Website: home-depot
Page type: payment
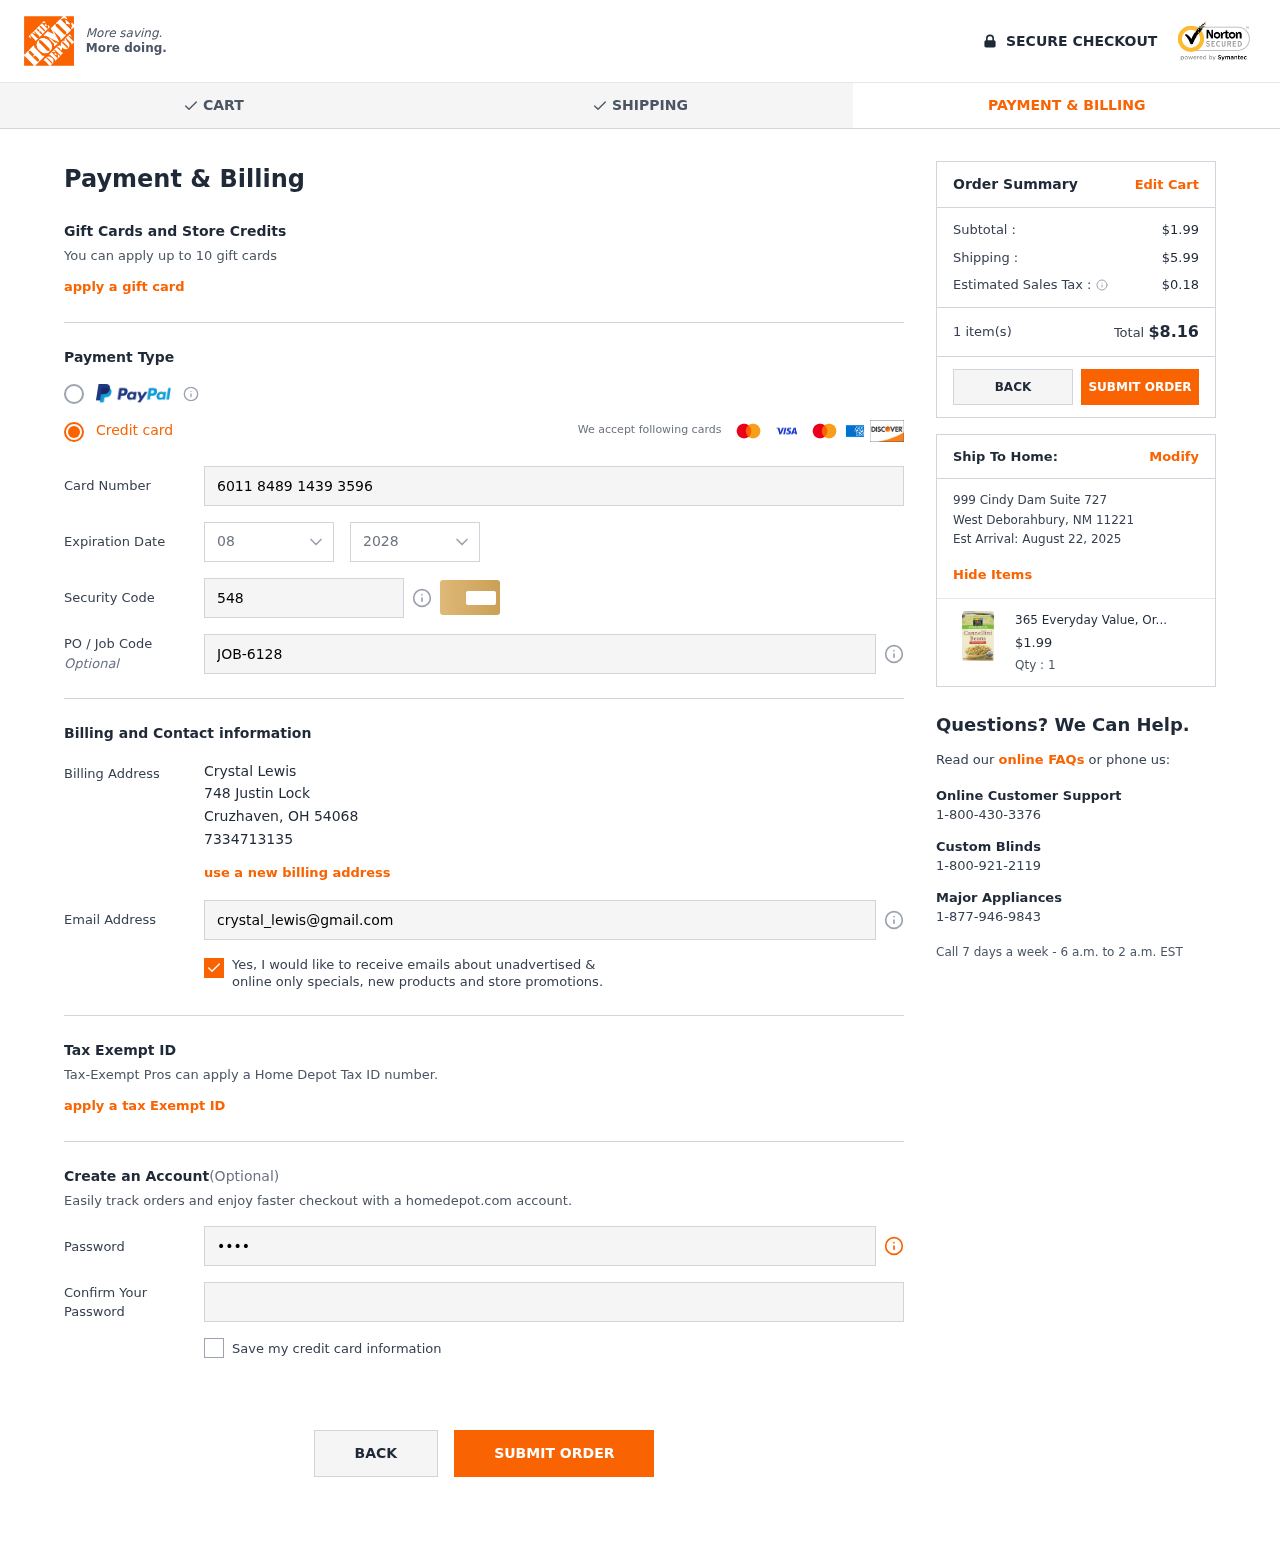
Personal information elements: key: PII_CARD_CVV
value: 548
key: PII_CARD_EXPIRY_MONTH
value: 08
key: PII_CARD_EXPIRY_YEAR
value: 28
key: PII_CARD_NUMBER
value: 6011 8489 1439 3596
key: PII_CITY
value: Cruzhaven
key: PII_CITY2
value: West Deborahbury
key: PII_EMAIL
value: crystal_lewis@gmail.com
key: PII_FULLNAME
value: Crystal Lewis
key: PII_JOB_CODE
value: JOB-6128
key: PII_PHONE
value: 7334713135
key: PII_POSTCODE
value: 54068
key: PII_POSTCODE2
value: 11221
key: PII_STATE_ABBR
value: OH
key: PII_STATE_ABBR2
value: NM
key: PII_STREET
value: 748 Justin Lock
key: PII_STREET2
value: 999 Cindy Dam Suite 727
Product elements: key: PRODUCT1_NAME
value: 365 Everyday Value, Organic Cannellini Beans, No Salt Added, 13.4 oz
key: PRODUCT1_PRICE
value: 1.99
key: PRODUCT1_QUANTITY
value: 1
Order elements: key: ORDER_SUBTOTAL
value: $1.99
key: ORDER_SHIPPING_COST
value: $5.99
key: ORDER_TAX
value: $0.18
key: ORDER_NUM_ITEMS
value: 1 item(s)
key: ORDER_TOTAL
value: $8.16
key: ORDER_DELIVERY_DATE
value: August 22, 2025